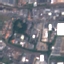
Land use / land cover class: Industrial